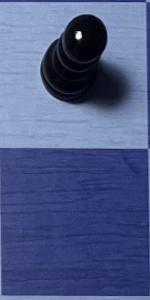
Label: Empty